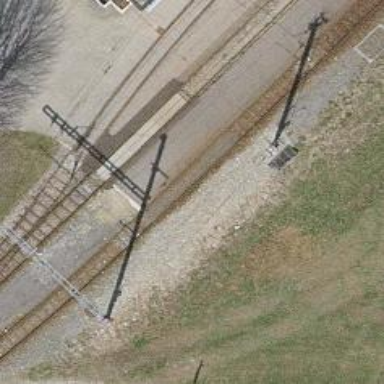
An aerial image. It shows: Close-up of railway platform edge.